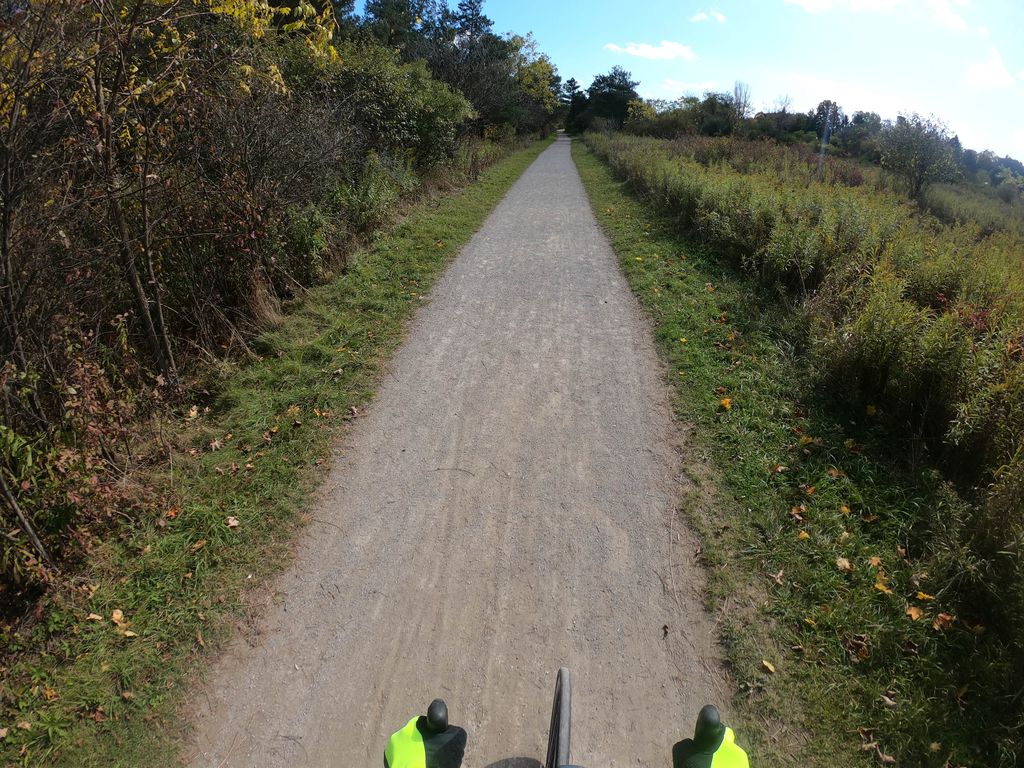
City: kitchener-waterloo